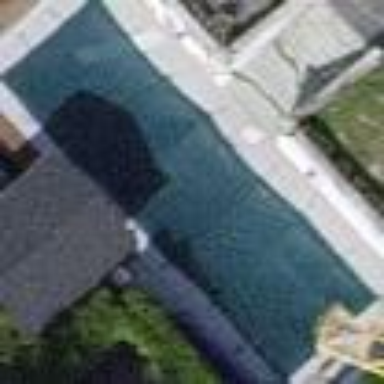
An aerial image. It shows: Swimming pool located in leisure land.